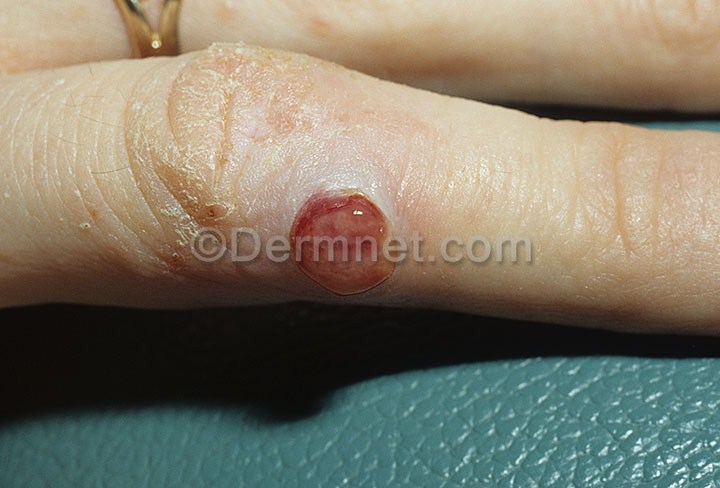
Disease: Vascular Tumors